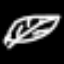
Label: leaf